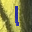
Label: 1